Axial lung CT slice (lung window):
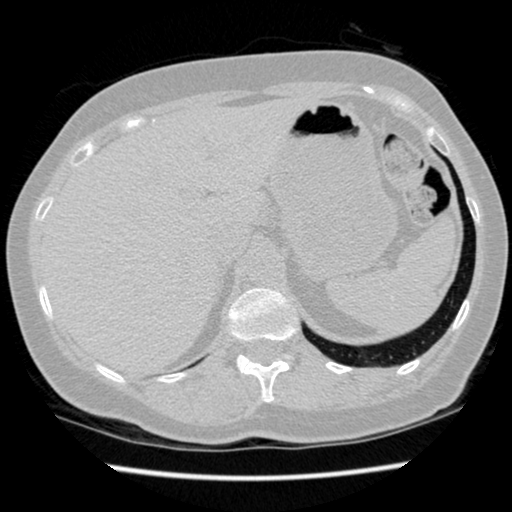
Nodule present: no